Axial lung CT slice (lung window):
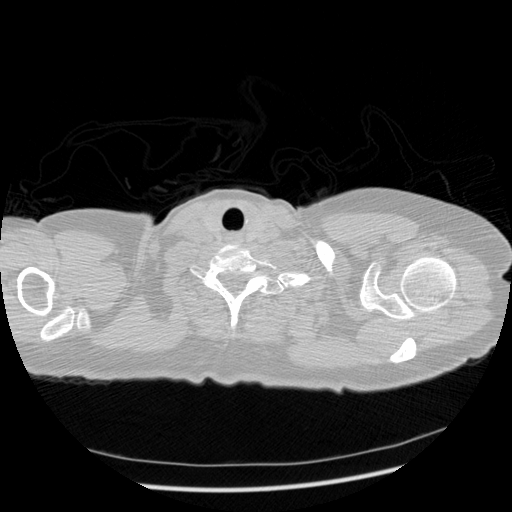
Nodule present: no